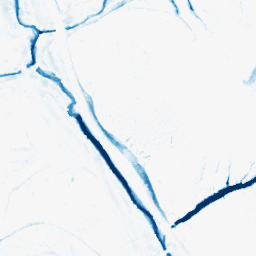
Category: morphological
Decomposition family: morphological_ellipse
Decomposition parameters: operation: closing
width: 10
height: 10
Upsampling method: cubic_catmull_rom
Upsampling parameters: scale: 8
Upsampling scale: 8